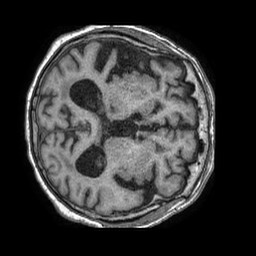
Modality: T1w
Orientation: axial
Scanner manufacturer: philips
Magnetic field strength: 1.5 T
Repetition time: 0.007535 s
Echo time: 0.00342 s